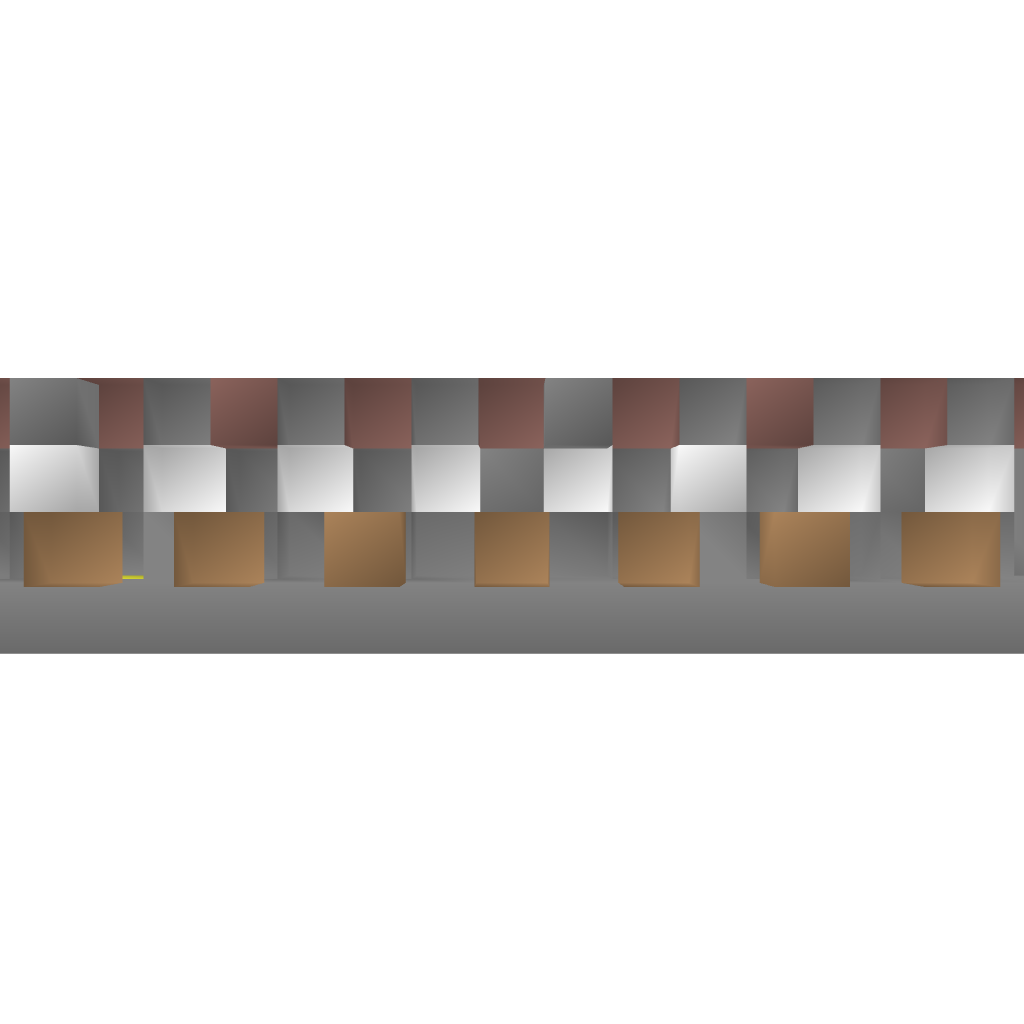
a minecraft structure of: OP Villager Trades bad low quality